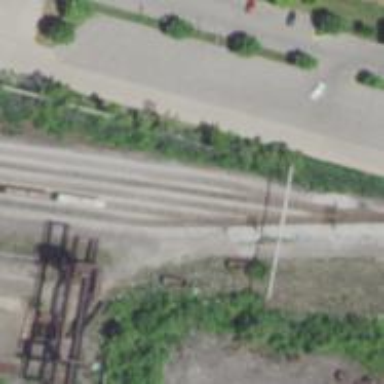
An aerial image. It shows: Rail spur service.